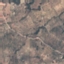
Land use / land cover class: PermanentCrop